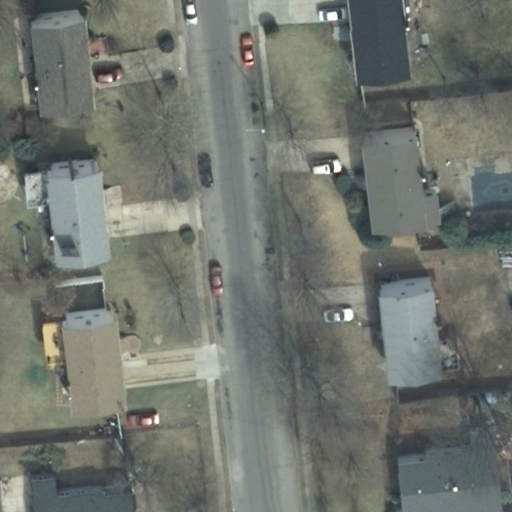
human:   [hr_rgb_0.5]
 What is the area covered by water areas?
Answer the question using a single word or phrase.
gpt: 0m2

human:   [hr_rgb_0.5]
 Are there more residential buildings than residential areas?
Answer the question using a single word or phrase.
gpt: yes

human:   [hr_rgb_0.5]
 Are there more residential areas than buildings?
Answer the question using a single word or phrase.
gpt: no

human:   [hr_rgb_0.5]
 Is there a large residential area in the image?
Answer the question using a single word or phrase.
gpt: yes

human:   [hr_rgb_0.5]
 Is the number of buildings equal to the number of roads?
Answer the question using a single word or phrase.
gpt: no

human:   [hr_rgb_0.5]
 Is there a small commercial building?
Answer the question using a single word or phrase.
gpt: no

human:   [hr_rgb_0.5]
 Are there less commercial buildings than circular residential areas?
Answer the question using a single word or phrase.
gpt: no

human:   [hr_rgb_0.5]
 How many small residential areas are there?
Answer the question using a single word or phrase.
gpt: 0

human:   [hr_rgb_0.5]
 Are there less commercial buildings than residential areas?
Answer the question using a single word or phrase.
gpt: yes

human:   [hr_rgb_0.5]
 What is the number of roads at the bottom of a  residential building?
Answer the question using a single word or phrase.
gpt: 0

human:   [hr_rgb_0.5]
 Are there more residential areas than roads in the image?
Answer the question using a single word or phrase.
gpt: no

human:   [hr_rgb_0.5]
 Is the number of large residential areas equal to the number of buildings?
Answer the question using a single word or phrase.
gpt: no

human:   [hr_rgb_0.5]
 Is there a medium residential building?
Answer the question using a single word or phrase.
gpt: yes

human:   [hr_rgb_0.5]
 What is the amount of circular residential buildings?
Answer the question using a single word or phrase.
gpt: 0

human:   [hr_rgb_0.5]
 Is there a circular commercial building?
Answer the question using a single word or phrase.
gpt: no

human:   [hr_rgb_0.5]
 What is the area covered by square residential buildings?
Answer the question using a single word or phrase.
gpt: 0m2

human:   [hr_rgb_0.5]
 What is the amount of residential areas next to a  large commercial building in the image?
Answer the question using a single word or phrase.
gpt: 0

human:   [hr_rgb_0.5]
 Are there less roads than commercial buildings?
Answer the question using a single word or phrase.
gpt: no

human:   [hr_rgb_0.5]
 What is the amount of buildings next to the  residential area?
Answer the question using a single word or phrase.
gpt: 8

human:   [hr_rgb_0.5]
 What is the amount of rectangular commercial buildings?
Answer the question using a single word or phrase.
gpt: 0

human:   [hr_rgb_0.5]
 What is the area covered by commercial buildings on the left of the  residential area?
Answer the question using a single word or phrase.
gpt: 0m2

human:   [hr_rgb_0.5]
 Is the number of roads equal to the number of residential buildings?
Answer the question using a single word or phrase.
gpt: no

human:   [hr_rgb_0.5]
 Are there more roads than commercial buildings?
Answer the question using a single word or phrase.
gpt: yes

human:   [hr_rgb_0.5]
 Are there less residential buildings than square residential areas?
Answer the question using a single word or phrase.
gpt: no

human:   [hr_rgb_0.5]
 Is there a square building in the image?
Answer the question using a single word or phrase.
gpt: no

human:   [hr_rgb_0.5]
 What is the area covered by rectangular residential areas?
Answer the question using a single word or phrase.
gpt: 10611m2

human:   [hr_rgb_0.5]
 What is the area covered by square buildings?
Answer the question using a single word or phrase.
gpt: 0m2

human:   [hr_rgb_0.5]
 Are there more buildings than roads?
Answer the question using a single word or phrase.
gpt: yes

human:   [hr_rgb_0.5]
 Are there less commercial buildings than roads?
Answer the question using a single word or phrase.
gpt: yes

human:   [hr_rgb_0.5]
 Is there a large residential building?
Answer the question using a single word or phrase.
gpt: no

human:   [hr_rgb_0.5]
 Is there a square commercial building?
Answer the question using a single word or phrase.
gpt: no

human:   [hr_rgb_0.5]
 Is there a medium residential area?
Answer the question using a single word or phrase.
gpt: no

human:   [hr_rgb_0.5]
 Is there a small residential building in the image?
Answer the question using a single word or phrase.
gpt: no

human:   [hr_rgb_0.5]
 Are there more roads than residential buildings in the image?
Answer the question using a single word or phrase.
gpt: no

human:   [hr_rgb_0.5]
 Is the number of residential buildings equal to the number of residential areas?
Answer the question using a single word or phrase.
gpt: no

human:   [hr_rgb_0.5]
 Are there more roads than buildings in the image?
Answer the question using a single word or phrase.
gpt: no